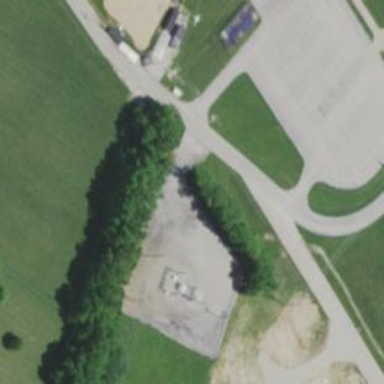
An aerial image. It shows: Power substation.